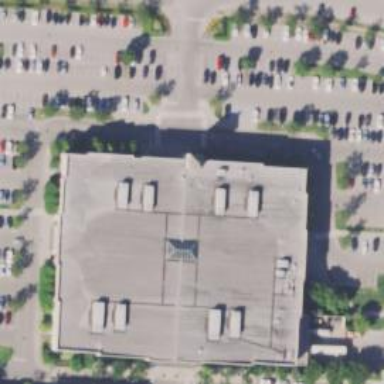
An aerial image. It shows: Department store building.